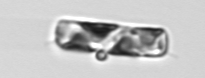
Label: Guinardia_delicatula